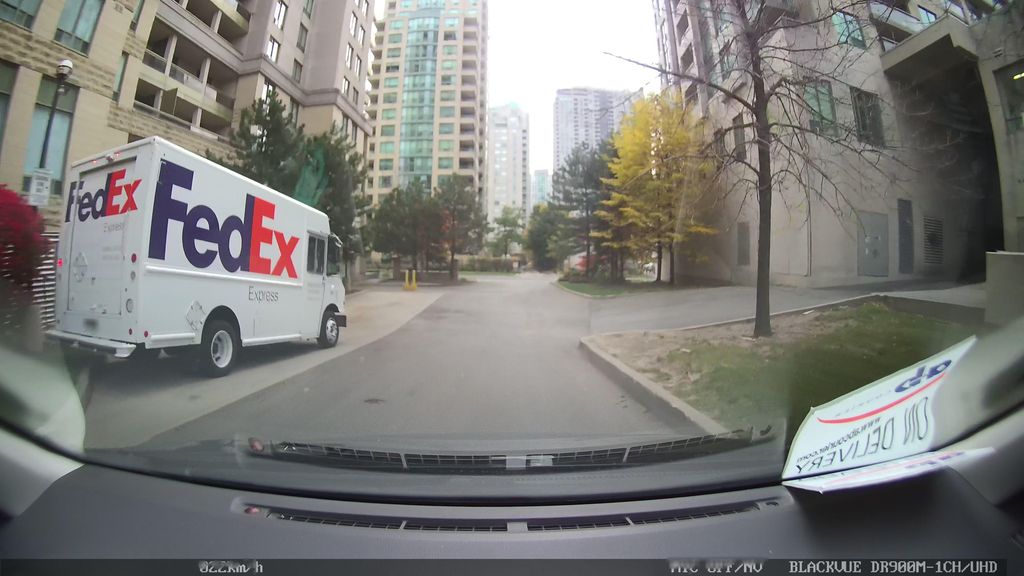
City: toronto